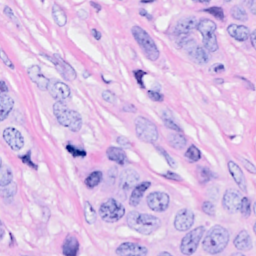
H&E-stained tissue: Breast